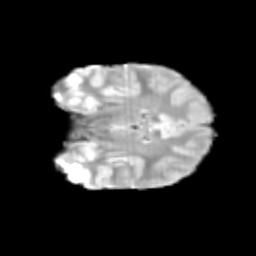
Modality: T2w
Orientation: coronal
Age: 11
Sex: female
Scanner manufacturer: siemens
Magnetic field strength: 3 T
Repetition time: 3.8 s
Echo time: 0.07 s